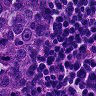
Metastatic tissue present: yes